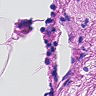
Metastatic tissue present: no